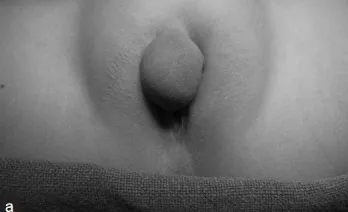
Extent of the cyst.
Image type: endoscopy (arthroscopy)